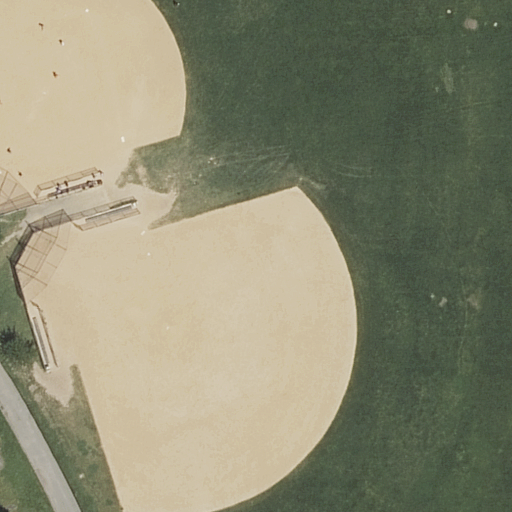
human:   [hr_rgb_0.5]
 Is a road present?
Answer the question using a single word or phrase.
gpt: yes

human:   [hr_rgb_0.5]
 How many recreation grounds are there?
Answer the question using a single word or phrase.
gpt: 1

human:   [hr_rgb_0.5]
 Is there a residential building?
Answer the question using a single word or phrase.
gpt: no

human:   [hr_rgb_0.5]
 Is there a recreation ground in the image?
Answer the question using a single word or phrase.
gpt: yes

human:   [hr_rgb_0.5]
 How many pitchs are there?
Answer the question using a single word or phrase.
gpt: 2

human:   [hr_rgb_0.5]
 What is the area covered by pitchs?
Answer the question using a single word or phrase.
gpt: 4214m2

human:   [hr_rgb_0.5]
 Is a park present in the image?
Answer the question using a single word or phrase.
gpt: yes

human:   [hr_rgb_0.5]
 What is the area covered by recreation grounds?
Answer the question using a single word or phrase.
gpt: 3774m2

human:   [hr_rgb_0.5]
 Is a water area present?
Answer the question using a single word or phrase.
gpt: no

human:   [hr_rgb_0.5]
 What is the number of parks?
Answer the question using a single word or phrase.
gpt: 1

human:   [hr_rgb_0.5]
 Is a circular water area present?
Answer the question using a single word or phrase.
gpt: no

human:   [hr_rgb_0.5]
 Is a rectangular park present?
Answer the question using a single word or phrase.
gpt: yes

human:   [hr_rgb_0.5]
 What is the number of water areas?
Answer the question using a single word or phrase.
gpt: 0

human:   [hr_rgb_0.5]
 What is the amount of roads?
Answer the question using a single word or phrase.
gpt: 1

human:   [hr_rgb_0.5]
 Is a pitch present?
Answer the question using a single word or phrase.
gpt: yes

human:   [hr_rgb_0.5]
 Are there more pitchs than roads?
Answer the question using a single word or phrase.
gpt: yes

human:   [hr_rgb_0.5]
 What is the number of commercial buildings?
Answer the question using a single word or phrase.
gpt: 0

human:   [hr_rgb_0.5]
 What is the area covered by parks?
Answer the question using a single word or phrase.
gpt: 10633m2

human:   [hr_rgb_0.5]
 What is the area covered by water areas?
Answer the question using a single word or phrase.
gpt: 0m2

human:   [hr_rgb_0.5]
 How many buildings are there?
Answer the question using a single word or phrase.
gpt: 0

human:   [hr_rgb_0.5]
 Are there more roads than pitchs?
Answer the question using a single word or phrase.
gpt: no

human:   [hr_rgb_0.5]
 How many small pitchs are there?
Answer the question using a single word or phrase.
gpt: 0

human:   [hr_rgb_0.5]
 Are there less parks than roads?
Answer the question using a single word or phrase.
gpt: no

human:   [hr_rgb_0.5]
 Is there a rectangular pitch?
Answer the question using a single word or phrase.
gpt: no

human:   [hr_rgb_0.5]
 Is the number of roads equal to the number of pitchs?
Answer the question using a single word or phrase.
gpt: no

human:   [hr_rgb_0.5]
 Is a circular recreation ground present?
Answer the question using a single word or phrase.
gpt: no

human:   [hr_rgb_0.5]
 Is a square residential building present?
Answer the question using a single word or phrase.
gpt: no

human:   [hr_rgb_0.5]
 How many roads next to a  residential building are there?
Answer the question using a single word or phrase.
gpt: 0

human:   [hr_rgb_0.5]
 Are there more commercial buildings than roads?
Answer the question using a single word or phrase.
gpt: no

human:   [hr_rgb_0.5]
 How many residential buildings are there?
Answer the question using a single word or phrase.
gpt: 0

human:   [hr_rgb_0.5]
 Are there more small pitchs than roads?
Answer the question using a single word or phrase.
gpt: no

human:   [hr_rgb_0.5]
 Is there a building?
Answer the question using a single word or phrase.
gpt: no

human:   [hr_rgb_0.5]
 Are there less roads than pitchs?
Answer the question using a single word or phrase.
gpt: yes

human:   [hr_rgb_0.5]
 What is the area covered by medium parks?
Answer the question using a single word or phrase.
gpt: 0m2

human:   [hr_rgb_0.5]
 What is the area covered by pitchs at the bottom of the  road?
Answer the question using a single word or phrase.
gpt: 0m2

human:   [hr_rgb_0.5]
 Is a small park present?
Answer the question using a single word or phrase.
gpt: no

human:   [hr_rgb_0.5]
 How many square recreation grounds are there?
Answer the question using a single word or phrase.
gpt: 0

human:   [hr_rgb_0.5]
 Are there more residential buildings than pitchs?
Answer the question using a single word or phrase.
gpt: no

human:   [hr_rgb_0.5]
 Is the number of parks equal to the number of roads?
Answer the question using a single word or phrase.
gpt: yes

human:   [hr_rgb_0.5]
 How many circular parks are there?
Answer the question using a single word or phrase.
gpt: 0

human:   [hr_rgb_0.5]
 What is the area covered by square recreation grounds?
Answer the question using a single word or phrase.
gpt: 0m2

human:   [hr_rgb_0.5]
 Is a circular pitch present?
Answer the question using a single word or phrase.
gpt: no

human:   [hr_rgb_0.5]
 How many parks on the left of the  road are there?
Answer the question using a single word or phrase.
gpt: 0

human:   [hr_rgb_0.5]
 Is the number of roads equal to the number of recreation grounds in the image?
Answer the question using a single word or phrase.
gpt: yes

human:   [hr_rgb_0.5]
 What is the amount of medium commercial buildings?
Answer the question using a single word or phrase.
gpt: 0

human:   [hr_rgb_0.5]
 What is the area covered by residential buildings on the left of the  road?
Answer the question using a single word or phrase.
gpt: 0m2

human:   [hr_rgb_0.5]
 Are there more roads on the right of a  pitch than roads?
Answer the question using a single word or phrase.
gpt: no

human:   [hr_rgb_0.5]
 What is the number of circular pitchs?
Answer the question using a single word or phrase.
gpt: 0

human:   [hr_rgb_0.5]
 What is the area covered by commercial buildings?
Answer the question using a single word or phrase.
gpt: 0m2

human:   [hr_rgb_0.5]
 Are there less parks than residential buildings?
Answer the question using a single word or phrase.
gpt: no

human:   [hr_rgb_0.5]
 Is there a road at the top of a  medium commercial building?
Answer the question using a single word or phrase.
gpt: no

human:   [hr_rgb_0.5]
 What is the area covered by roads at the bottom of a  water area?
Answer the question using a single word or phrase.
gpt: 0m2

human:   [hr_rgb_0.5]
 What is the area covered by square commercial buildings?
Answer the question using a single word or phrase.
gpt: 0m2

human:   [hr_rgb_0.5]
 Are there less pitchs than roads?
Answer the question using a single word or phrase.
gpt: no

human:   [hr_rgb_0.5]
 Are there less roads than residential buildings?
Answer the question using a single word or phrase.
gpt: no

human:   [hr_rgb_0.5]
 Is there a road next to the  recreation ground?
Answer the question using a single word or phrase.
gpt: yes

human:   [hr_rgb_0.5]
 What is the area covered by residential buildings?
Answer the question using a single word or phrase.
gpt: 0m2

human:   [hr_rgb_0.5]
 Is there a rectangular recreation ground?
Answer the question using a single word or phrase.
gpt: no

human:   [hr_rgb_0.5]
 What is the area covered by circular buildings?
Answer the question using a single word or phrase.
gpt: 0m2

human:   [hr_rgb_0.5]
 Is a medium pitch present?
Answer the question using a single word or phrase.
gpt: no

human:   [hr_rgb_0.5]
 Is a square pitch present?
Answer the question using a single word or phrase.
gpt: no

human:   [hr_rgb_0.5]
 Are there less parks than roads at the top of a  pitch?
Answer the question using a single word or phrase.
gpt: no

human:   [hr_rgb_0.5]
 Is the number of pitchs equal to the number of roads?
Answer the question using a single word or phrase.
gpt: no

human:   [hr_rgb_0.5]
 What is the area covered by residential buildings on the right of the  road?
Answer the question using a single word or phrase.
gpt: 0m2